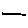
Label: line